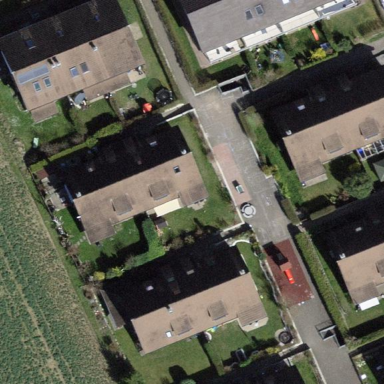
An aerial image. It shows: Building with tile roof.